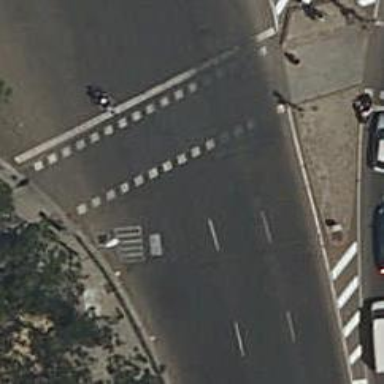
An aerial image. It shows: Road with traffic signals and zebra crossing with traffic signals.